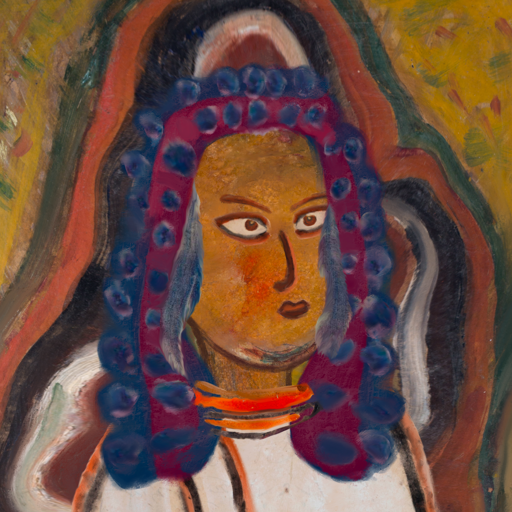
Background: AfterRaid, Head And Neck Side: Pipe, Face Side: Roy_Bahadur, Bust: Roy_Bahadur, Hair Side: Hill_Girl, Head Accessory: Blank, Second Necklace: Blank, Necklace: Experience, Baby: Blank